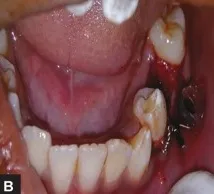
Intraoperative photograph.
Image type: medical_photograph (oral_photograph)